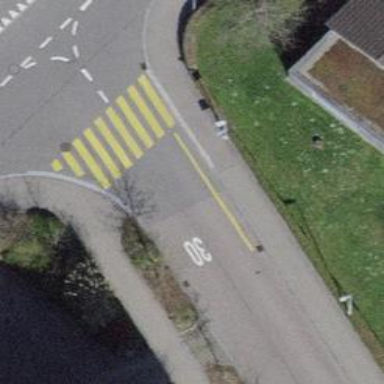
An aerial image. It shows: Zebra crossing on the road.